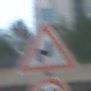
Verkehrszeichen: DoppelkurveRechts
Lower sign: Geschwindigkeit90
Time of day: MorningAfternoon
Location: Outdoor (Urban)
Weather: PartlyCloudy
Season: NotSpecified
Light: Natural